Question: I'm using the IE8 debugger to fix a script that works great in FF 3.16 and Chrome 12.0, but doesn't work for beans in IE 8.0 or Safari 5.0. The spot in the script that's giving me trouble is here:

I need to find the number of '<td>'s in the the 'table id="main_tbody"' whose 'children[0]' is the first row of data. Both FF and Chrome understand this perfectly; IE 8 and Safari 5 do not.
I want to look at the DOM tree in the IE 8 debugger to see what's going on. But I can't the ding-dong DOM, dang it!
So: where the DOM in the IE 8 debugger?
Alternatively <ahem!>: what's wrong with my JS code?
Thanks!
I should have said that the table is set up like this:
'''
<table id ="main">
<tbody id="main_tbody">
'''
And references to 'table id ="main"' and 'tbody id="main_tbody"' are initialized this way:
'''
main = getRefToDiv( 'main' );
main_tbody = getRefToDiv( 'main_tbody' );
'''
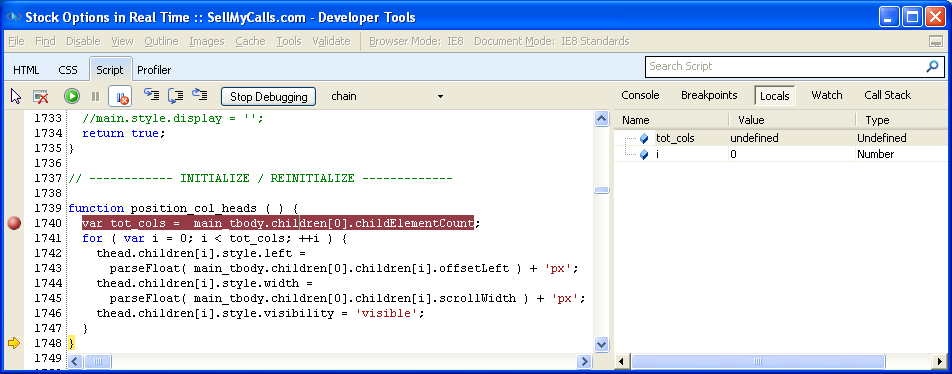
Answer: Unbelievable. According to <URL>, ie8 fails to implement and I believe it because that's the thing that's coming back == 'undefined'. So I'll rewrite my loop with a new exit condition. That sucks, because now I'm going to get all children, including comments and everything else, not just the elements I was looking for. Incredible. FYI, ie8 also does not implement , , , or .